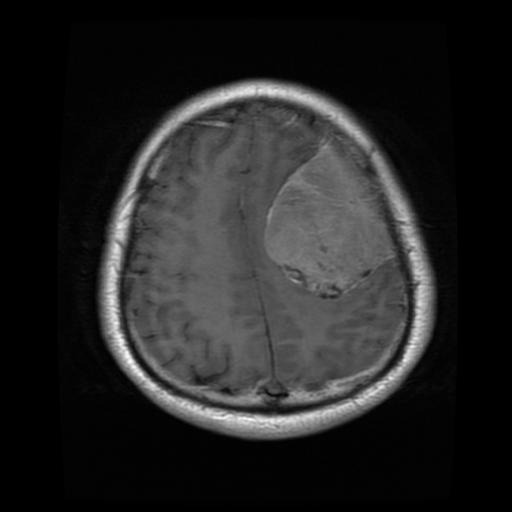
Label: meningioma